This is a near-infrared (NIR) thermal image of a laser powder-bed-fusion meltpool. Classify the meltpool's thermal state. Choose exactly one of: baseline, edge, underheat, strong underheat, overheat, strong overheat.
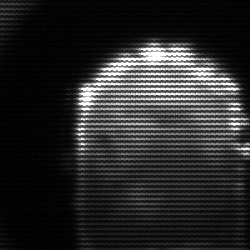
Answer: baseline